Interaction volume radius: 5 \u00c5
Interaction volume height: 30 \u00c5
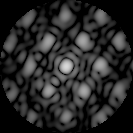
Disorder parameter: 0.3419